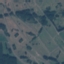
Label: Pasture